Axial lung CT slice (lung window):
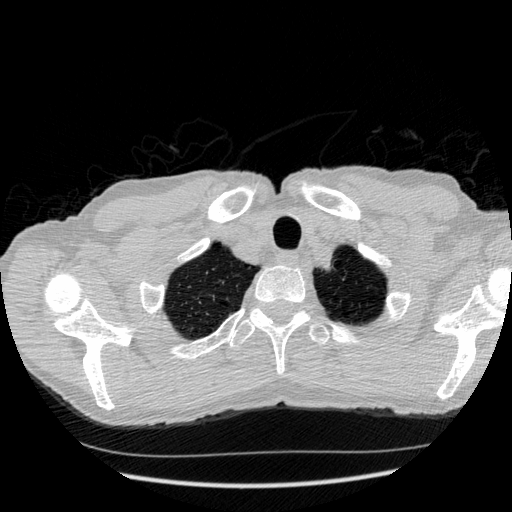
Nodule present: no